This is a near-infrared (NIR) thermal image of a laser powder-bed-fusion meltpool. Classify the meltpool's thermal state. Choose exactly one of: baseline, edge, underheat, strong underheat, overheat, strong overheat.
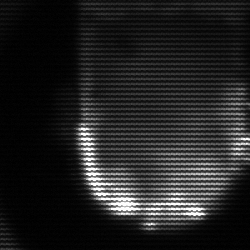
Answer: baseline